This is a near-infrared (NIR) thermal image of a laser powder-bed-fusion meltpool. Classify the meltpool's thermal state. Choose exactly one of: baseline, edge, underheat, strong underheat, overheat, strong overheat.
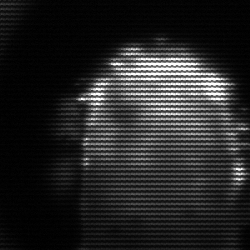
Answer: baseline